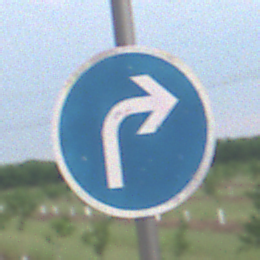
Verkehrszeichen: VorgeschriebeneFahrtrichtungRechts
Umgebung: Outdoor, Nature
Tageszeit: SunriseSunset
Wetter: PartlyCloudy
Licht: Natural
Jahreszeit: NotSpecified
Kontrast: LowContrast